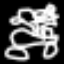
Label: squiggle